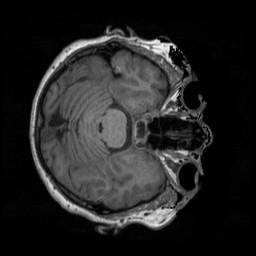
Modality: T1w
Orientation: axial
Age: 60
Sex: female
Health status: ill
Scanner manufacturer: siemens
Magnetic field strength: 3 T
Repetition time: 1.9 s
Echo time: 0.00247 s